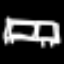
Label: bed